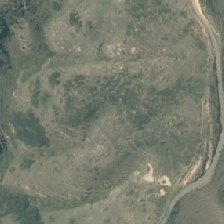
Land cover: grose_broom